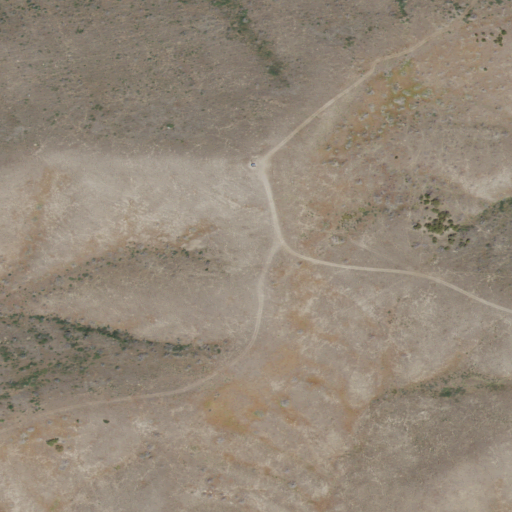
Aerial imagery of mountain in Idaho named North Chapin Mountain containing grassland, shrub, open development, low intensity development, and medium intensity development